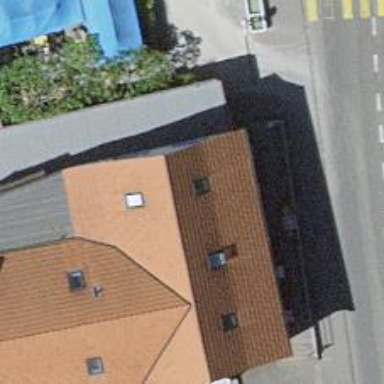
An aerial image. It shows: Restaurant.